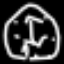
Label: clock